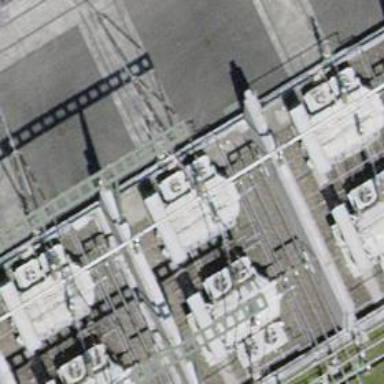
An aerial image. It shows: Automatic transformer.